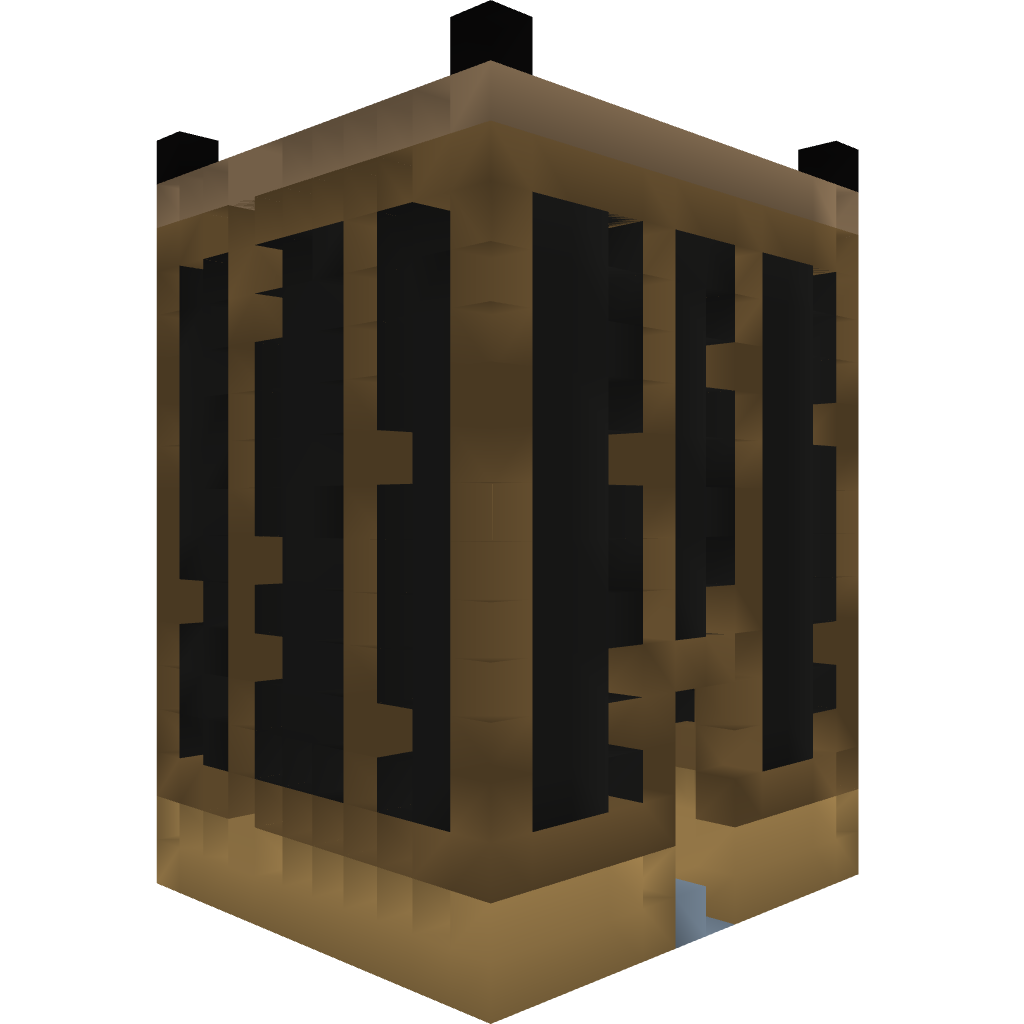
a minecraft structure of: Modern House